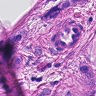
Metastatic tissue present: yes